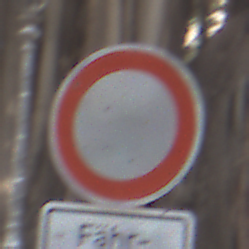
Verkehrszeichen: VerbotFahrzeugeAllerArt
Zusatzzeichen unten: SonstigeFahrzeugePersonengruppenFrei4
Umgebung: Outdoor, Suburban
Tageszeit: MorningAfternoon
Wetter: PartlyCloudy
Licht: Natural
Jahreszeit: NotSpecified
Kontrast: LowContrast